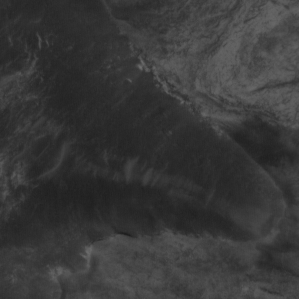
Label: non_frost